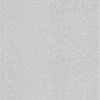
Atmospheric dust classification: dusty